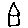
Label: house